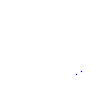
Particle: proton